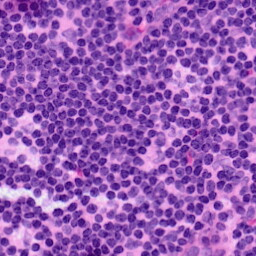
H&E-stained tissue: LymphNode